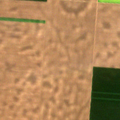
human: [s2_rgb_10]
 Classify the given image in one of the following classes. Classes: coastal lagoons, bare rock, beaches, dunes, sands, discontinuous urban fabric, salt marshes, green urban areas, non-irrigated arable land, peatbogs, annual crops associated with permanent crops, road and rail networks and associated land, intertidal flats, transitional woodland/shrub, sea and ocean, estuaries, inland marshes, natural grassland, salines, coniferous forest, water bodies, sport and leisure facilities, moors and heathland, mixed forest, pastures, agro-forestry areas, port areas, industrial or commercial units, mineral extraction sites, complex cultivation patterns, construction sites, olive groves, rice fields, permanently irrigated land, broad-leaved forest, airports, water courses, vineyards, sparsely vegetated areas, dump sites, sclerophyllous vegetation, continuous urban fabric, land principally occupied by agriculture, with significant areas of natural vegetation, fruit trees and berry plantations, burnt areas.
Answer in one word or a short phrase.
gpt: non-irrigated arable land